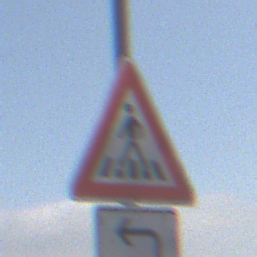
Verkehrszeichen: FussgaengerueberwegRechts
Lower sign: RichtungsangabeDurchPfeile2
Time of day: Midday
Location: Outdoor (Nature)
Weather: PartlyCloudy
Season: NotSpecified
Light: Natural